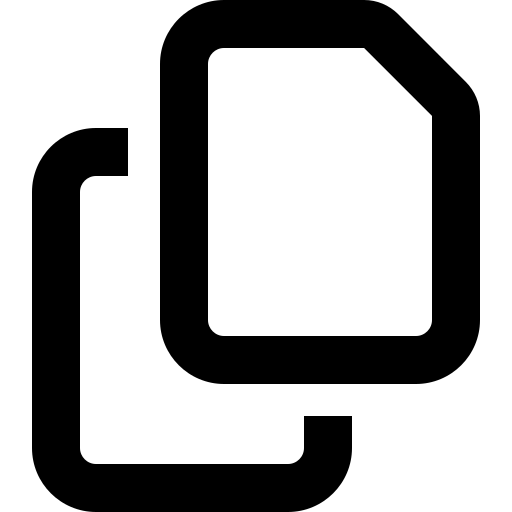
Tags: icon, FontAwesome, fa-icon, outline, copy